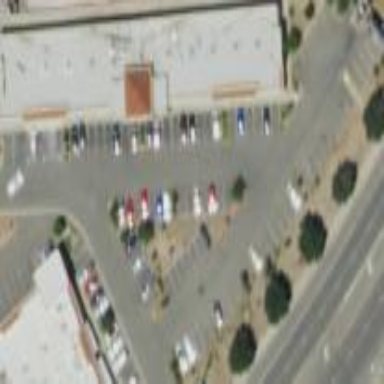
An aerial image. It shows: Parking area with surface.